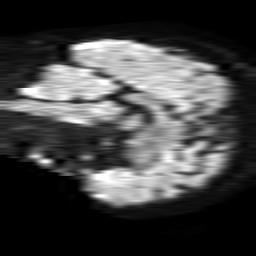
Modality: TRACE
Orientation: sagittal
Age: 58
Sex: female
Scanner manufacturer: philips
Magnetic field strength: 1.5 T
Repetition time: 4.6 s
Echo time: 0.09059 s